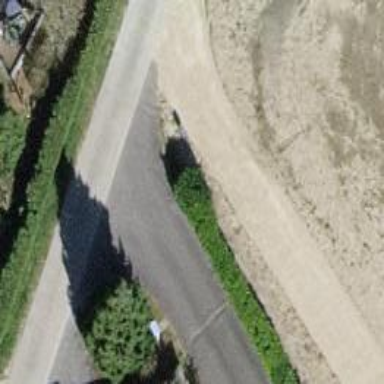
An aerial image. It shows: Hedge acting as barrier.